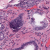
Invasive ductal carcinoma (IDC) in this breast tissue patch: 0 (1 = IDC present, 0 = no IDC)